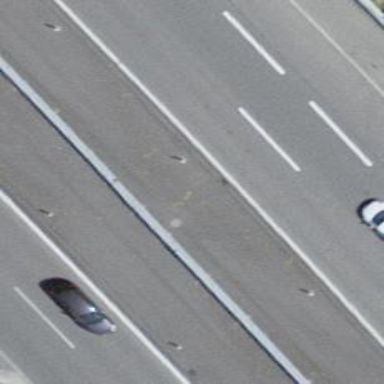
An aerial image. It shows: Bollard barrier.